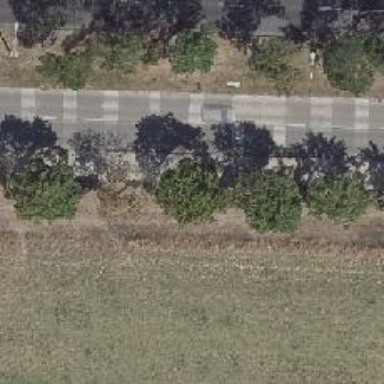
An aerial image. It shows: Avenue lined with deciduous broadleaved trees.